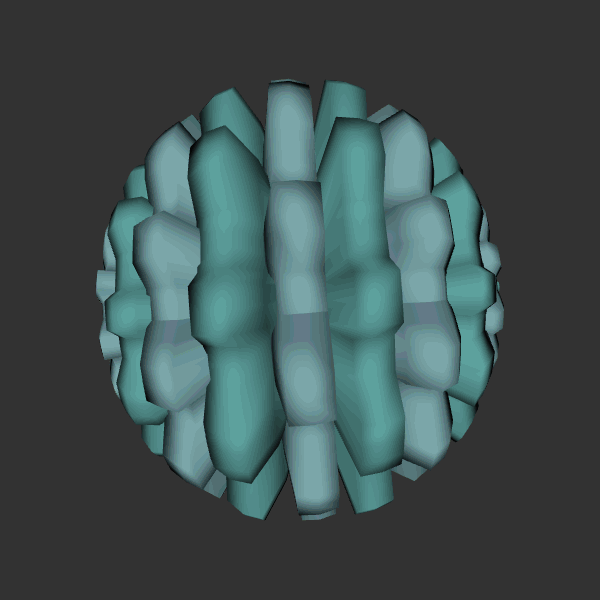
Background: dark